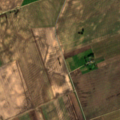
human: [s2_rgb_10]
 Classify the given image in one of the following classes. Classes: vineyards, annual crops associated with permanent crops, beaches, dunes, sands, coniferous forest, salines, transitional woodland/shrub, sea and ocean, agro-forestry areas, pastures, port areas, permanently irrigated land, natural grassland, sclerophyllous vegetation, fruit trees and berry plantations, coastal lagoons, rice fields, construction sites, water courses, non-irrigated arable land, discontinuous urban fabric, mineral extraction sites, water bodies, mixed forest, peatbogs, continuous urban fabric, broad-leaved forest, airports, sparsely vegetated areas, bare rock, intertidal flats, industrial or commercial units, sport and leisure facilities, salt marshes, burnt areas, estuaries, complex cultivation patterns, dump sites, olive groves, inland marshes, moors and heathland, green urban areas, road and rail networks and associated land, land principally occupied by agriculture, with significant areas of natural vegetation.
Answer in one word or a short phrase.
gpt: non-irrigated arable land